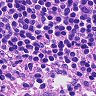
Metastatic tissue present: no